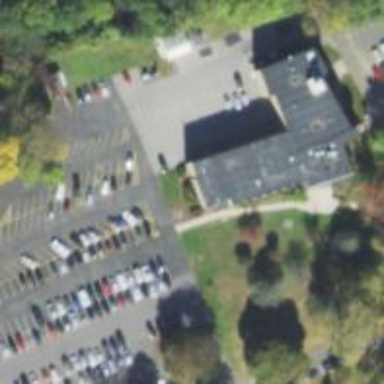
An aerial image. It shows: College building.